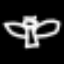
Label: angel